Question: I would like to know how can I make a secure login page? I don't want to add a register page I just want to login with just a username and password ( administration panel ) , but I don't know how to secure it . I'm using defult Login from toolbox.
Also I would like to know how to make a search function I will add a image to show .example
Would someone don't mind helping me ?
PS: sql database 2008
Thank you very much
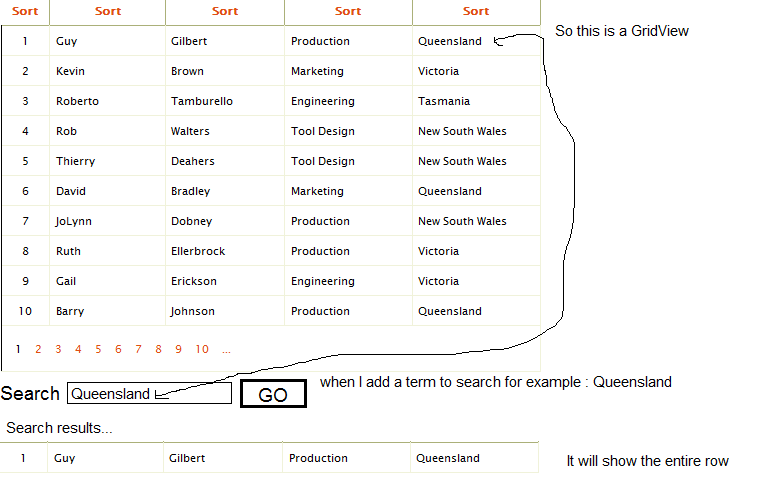
Answer: You must use forms authentication.
The below link will help you a lot:
<URL>
it also allows you to map the users from database and add roles to them and it is secure as login cookies are encrypted and it also gives you the flexibility for the way you want to modify it.
it also allows you to specify access to folders.
the above link will make thing clear for you and will be helpful
and for search : Use sql stored procedures with params with normal select statement in it